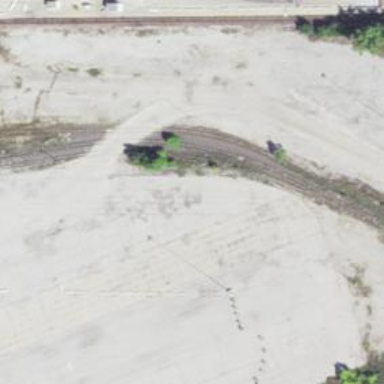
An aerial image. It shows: Disused railway siding.